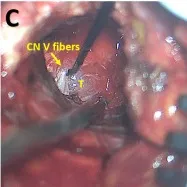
Microsurgical subtemporal-interdural approach for exposure of middle fossa tumor and synchronous microsurgical and endoscopic resection of middle fossa tumor. (C) Exposure of tumor within the Meckel cave beneath CN V fibers.
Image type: endoscopy (gi_endoscopy)